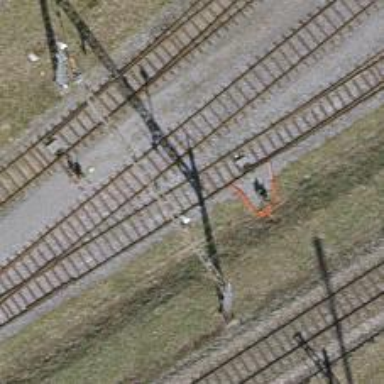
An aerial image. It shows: Catenary mast for power lines.